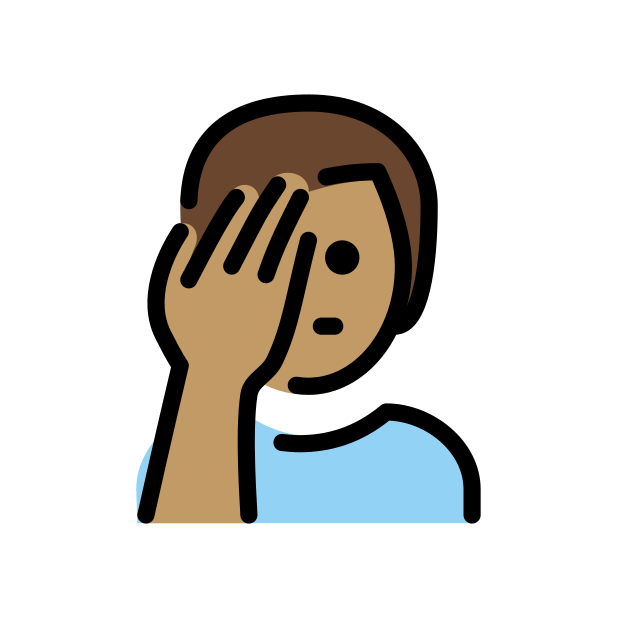
man facepalming: medium skin tone